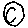
Label: circle